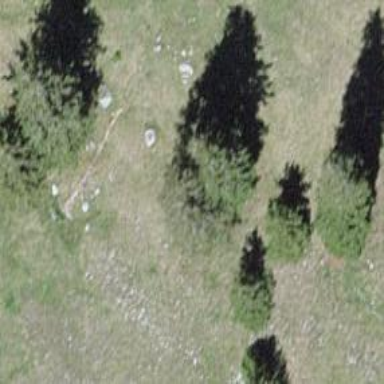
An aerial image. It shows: Needle-leaved tree in nature.